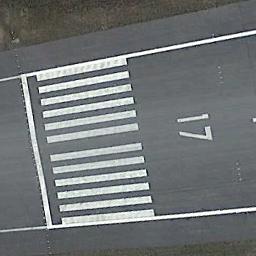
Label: runway